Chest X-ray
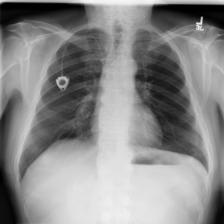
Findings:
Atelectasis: negative
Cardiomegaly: negative
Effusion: negative
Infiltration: negative
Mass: negative
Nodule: negative
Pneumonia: negative
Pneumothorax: negative
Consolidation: negative
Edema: negative
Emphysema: negative
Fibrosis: negative
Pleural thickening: negative
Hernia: negative